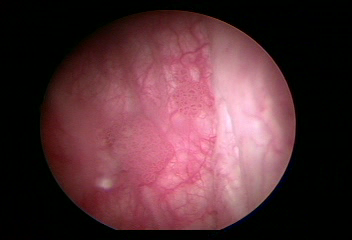
Modality: WLC
Class: Malignant
Subclass: LowGradePapillary
Lesion: L1
Stage: Ta
Morphology: Papillary
Bladder cancer association: Yes
Annotated structures: Tumor, Tumor